Interaction volume radius: 5 \u00c5
Interaction volume height: 35 \u00c5
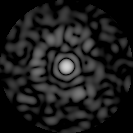
Disorder parameter: 0.8568